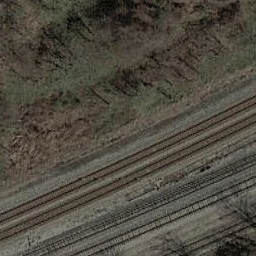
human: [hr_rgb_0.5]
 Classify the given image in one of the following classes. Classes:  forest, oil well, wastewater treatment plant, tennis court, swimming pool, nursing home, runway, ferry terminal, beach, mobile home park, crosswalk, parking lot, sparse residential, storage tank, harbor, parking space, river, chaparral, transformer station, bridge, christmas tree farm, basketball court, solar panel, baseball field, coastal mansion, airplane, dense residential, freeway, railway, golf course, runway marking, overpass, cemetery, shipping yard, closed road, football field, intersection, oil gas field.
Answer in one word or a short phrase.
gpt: railway